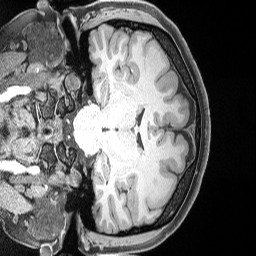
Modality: T1w
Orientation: coronal
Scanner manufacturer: siemens
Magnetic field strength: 3 T
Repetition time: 2.53 s
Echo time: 0.00169 s